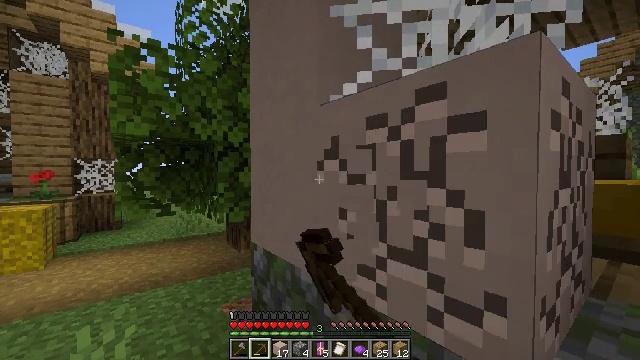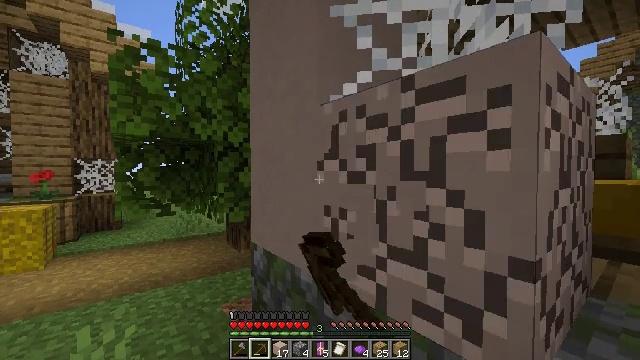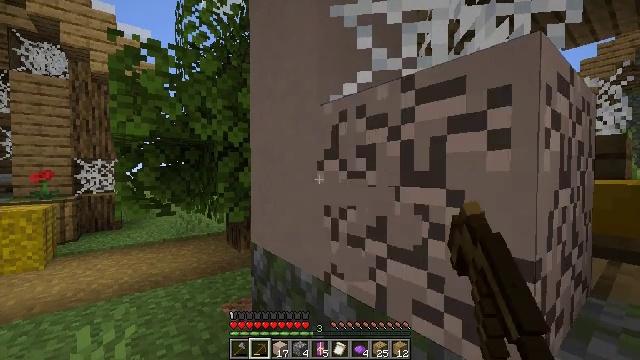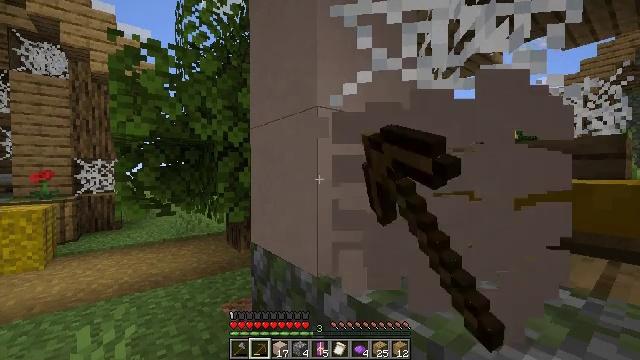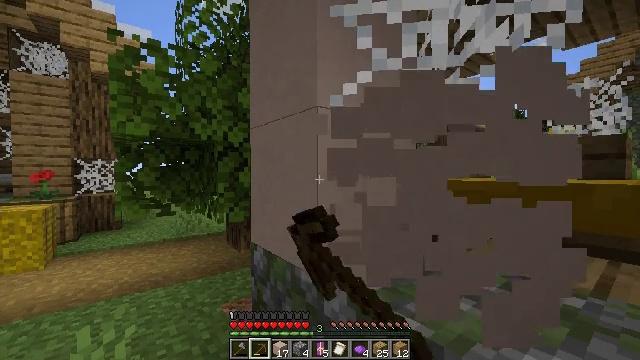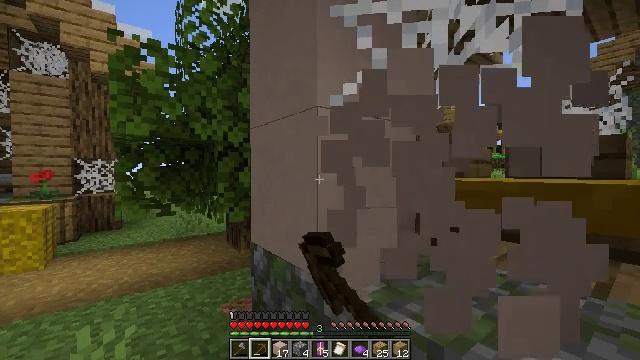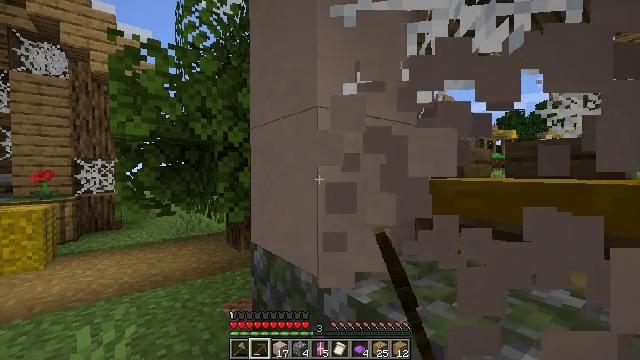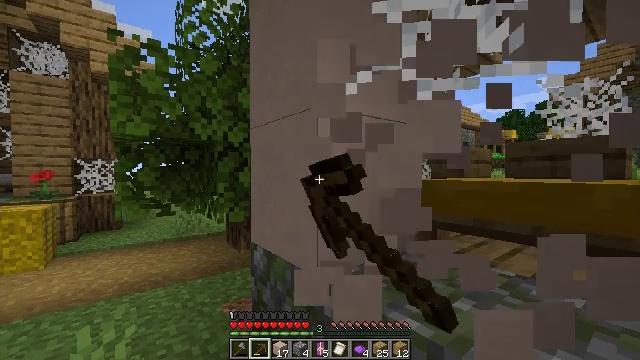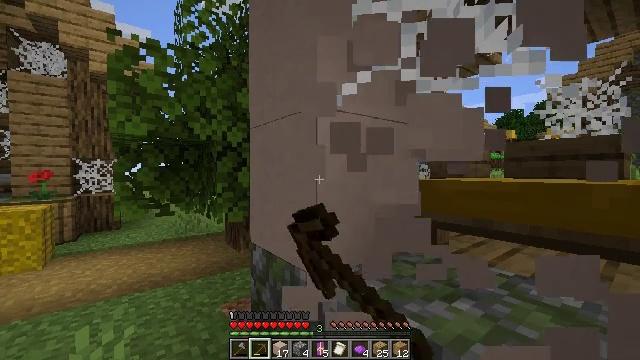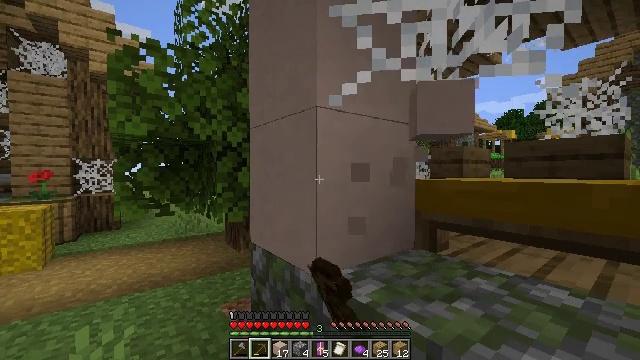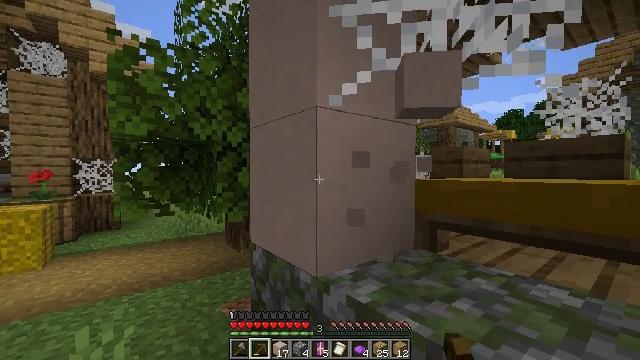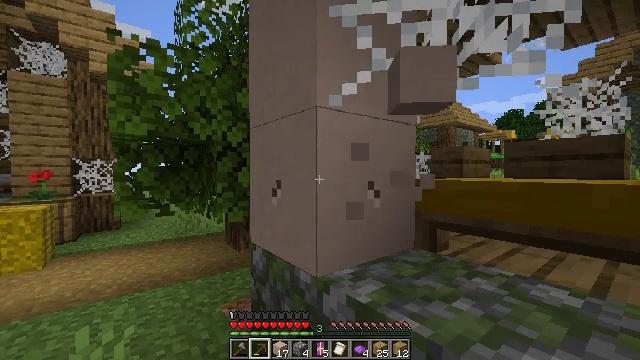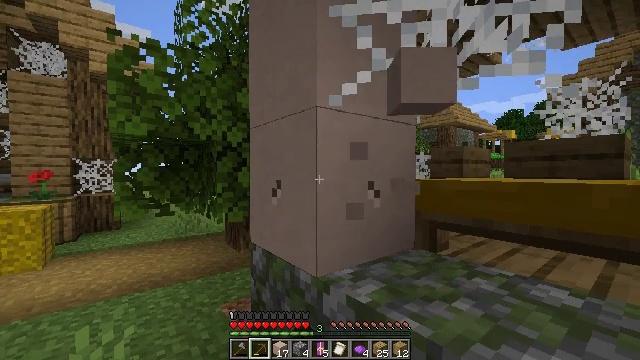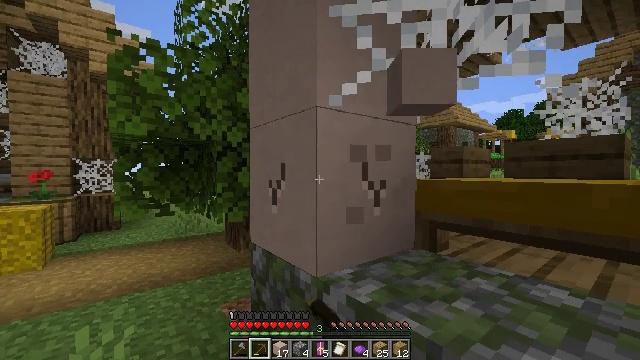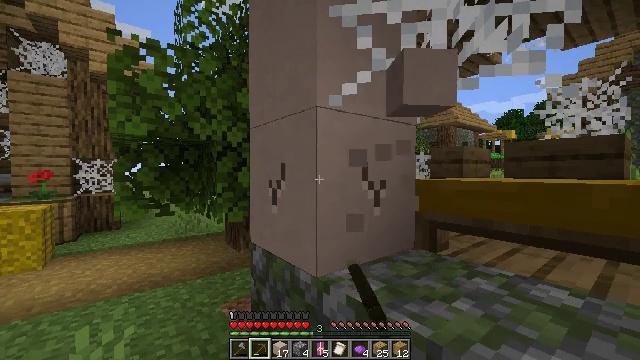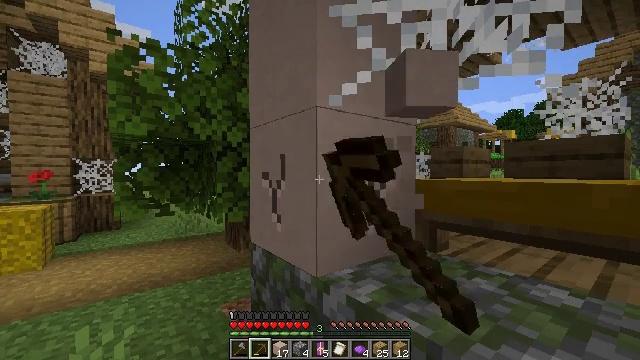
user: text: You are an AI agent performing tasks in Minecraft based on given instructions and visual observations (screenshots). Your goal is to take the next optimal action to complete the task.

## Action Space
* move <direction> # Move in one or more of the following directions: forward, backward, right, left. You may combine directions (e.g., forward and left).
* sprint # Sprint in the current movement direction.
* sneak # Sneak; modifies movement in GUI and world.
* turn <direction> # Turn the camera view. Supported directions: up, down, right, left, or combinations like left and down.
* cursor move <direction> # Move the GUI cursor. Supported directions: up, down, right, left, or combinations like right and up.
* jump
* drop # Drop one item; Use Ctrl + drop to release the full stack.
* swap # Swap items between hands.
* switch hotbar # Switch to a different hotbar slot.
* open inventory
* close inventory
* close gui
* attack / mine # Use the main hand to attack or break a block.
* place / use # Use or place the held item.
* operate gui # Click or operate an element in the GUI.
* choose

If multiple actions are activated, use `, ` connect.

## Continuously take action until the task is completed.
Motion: motion action
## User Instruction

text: Attack the white terracotta to collect it.
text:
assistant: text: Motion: attack / mine
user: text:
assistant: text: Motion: attack / mine
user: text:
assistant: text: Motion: attack / mine
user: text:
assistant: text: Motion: attack / mine
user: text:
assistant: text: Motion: attack / mine
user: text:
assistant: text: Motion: attack / mine
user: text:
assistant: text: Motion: attack / mine
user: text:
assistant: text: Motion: attack / mine
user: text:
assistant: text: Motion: attack / mine
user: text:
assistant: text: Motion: attack / mine
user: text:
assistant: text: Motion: attack / mine
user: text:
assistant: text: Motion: attack / mine
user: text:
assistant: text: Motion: attack / mine
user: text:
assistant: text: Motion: attack / mine
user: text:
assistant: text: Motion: attack / mine
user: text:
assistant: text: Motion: attack / mine
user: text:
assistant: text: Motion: attack / mine
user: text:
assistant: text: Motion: attack / mine
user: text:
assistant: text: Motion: attack / mine
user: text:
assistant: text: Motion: attack / mine
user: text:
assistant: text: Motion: attack / mine
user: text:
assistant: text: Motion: attack / mine
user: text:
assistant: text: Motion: attack / mine
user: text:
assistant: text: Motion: attack / mine
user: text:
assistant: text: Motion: turn up, attack / mine
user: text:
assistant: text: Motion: turn up, attack / mine
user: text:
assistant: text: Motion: turn up, attack / mine
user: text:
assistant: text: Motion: turn up, attack / mine
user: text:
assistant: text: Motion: attack / mine
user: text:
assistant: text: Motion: turn up, attack / mine